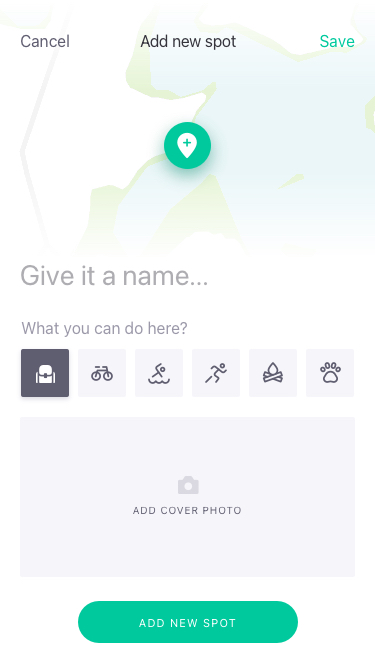
Text in this UI design:
Add new spot
Save
Cancel
Where to?
ADD COVER PHOTO
Give it a name...
What you can do here?
ADD NEW SPOT